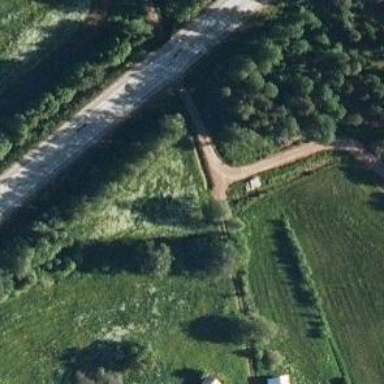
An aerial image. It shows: Driveway for service vehicles.